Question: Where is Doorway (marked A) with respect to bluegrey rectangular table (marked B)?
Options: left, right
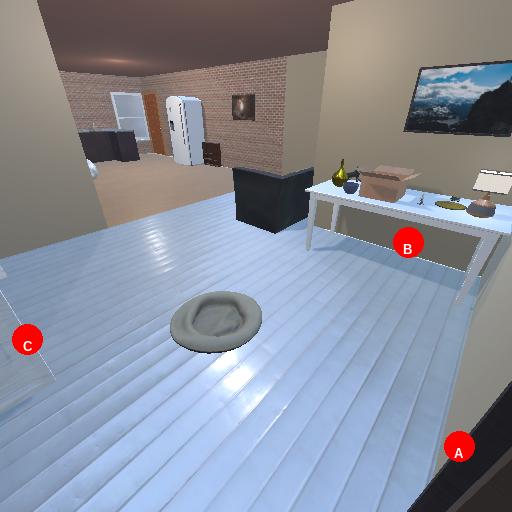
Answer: left